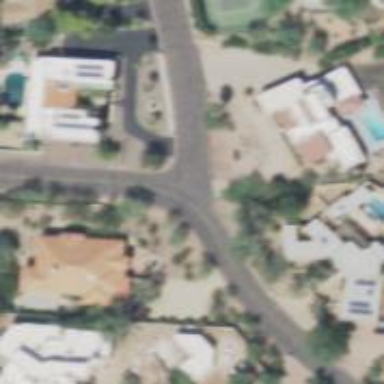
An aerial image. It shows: Asphalt road in residential area.